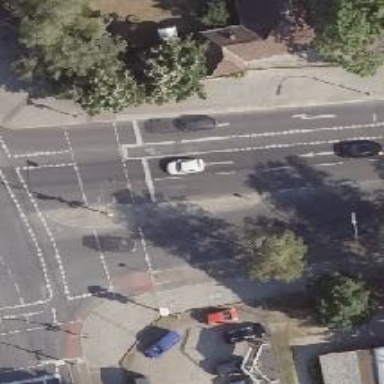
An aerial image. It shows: Road with traffic signals controlling the flow of traffic.